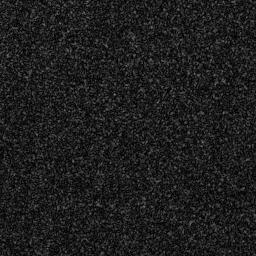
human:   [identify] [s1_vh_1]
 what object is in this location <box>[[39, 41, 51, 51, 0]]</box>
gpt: <ref>1 medium ship at the center</ref>